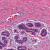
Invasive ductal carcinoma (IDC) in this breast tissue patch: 0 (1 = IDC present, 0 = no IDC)